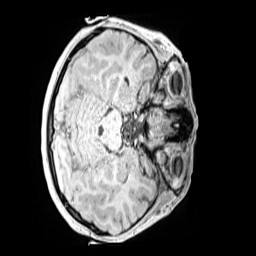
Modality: MP2RAGE
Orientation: axial
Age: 10
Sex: female
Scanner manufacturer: siemens
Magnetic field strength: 3 T
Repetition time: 4 s
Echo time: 0.00299 s